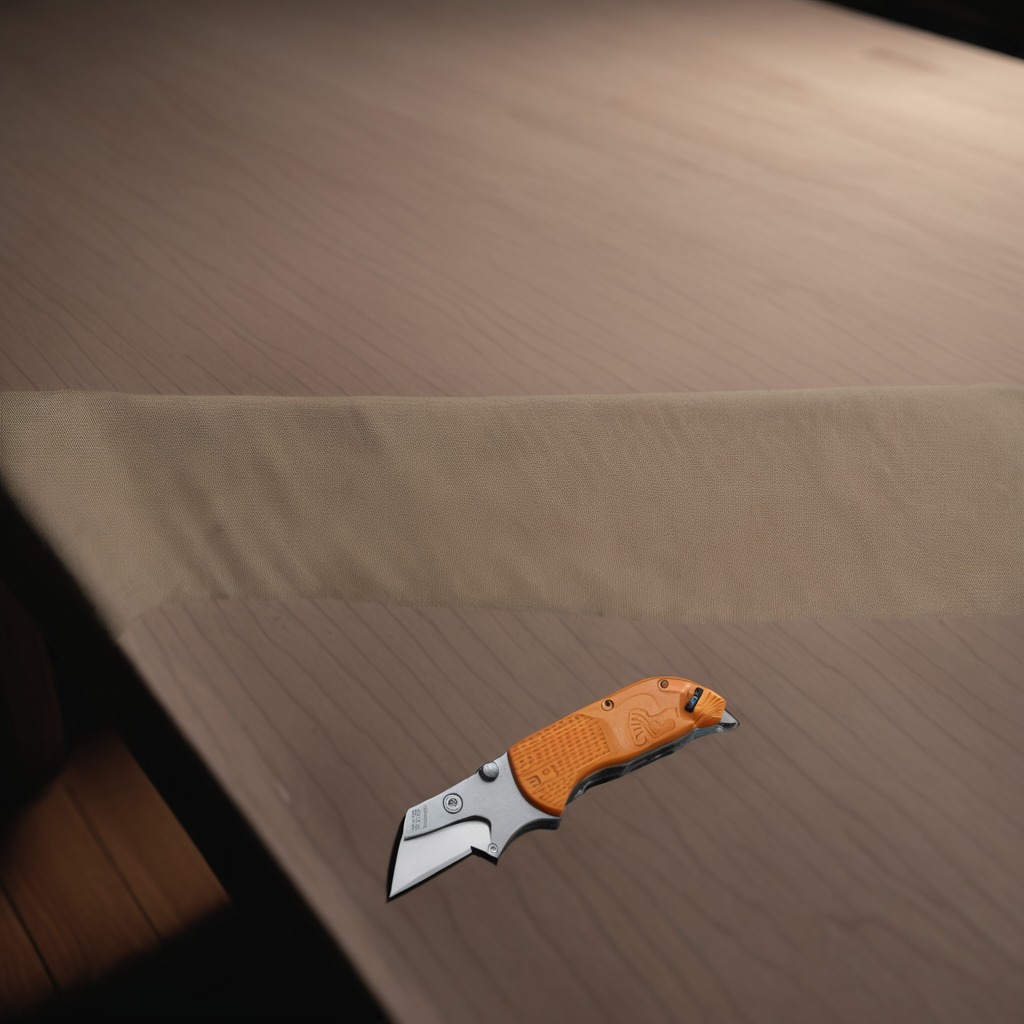
A utility knife is lying on the wooden table.